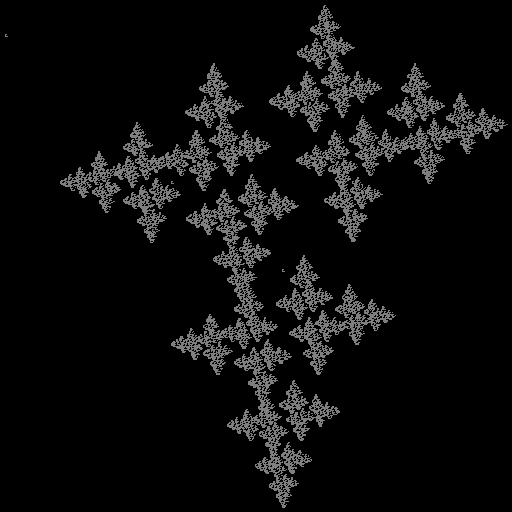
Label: crystal